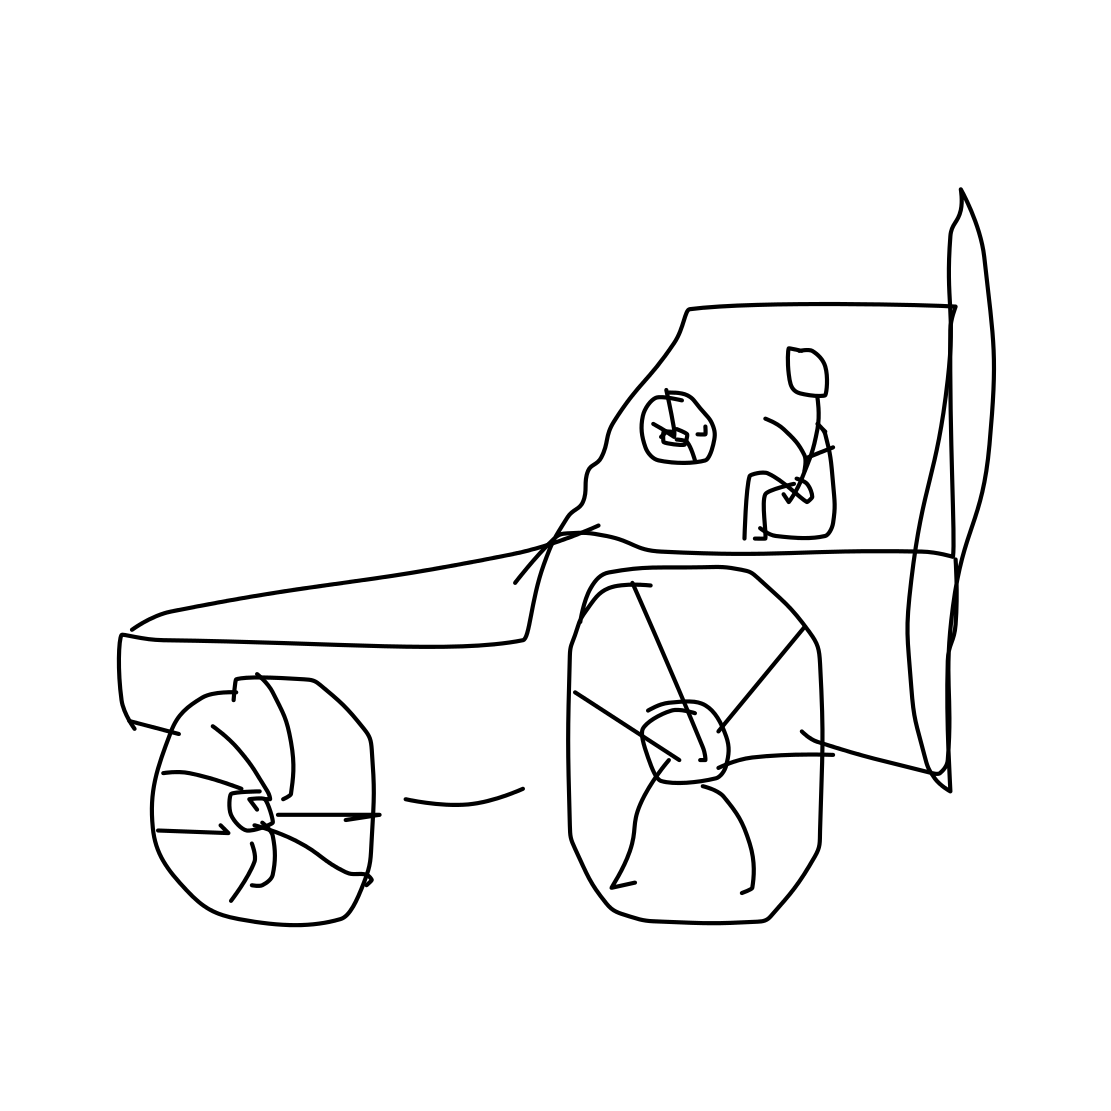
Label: tractor